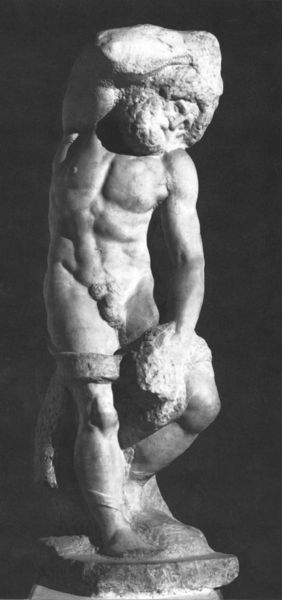
Titel: Bärtiger Sklave
Künstler: Michelangelo
Institution: Florenz, Galleria dell’ Accademia
Schlagwörter: kopf, körper, mann, nackt, grau, marmor, säule, bart, arm, band, gesicht, sockel, stein, hände, figur, haare, schräg, schulter, skulptur, statue, last, muskeln, glatt, muskulös, penis, antike, oberfläche, druck, stiefel, griechenland, herkules, kräftig, blei, adonis